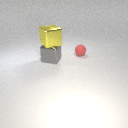
large gray metal cube in front of small red rubber sphere